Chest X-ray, PA view. Patient: 57 years old, sex M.
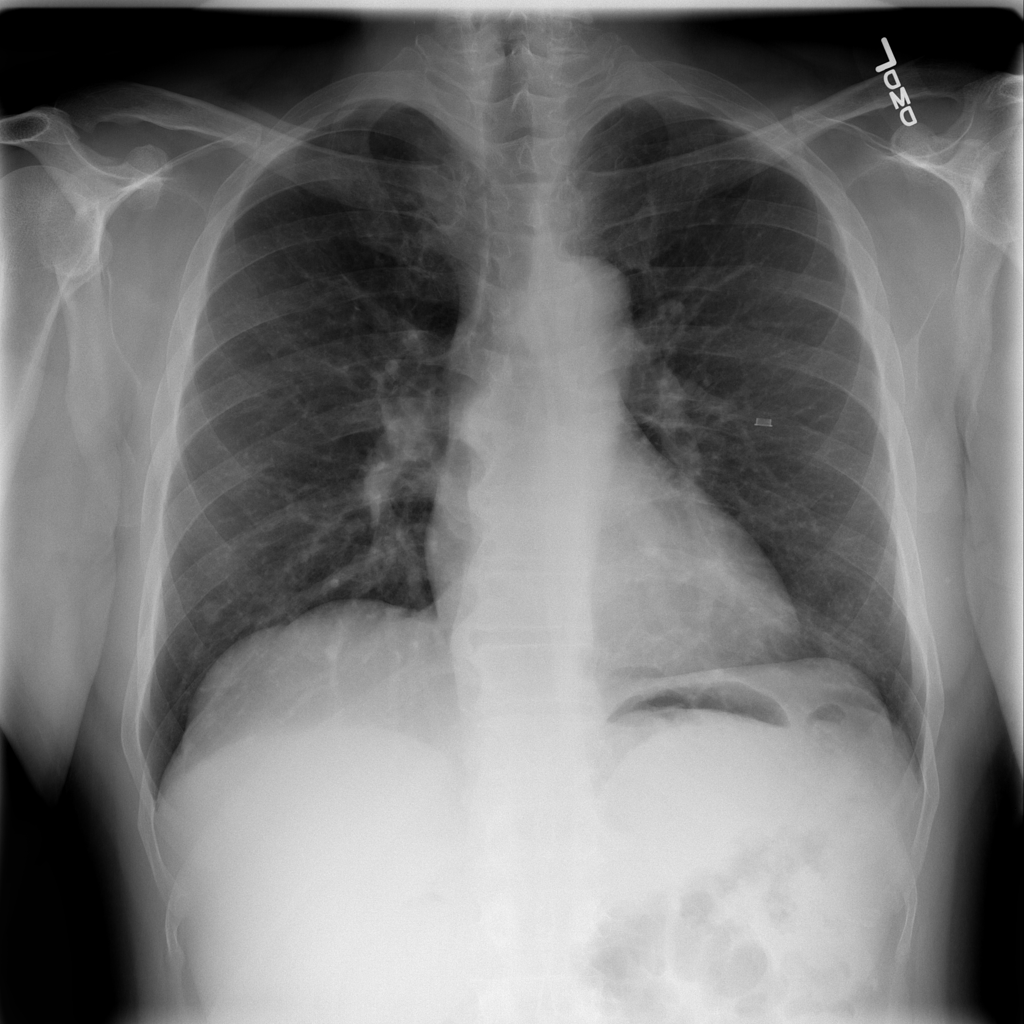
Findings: Nodule, Pleural_Thickening